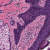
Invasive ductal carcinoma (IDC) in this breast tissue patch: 0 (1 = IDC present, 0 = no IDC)